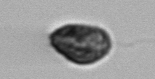
Label: Pseudochattonella_farcimen